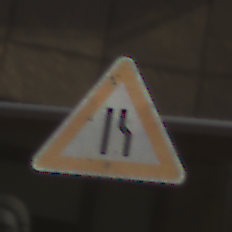
Verkehrszeichen: EinseitigVerengteFahrbahnRechts
Umgebung: Outdoor, Urban
Tageszeit: MorningAfternoon
Wetter: PartlyCloudy
Licht: Natural
Jahreszeit: NotSpecified
Kontrast: HighContrast